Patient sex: F
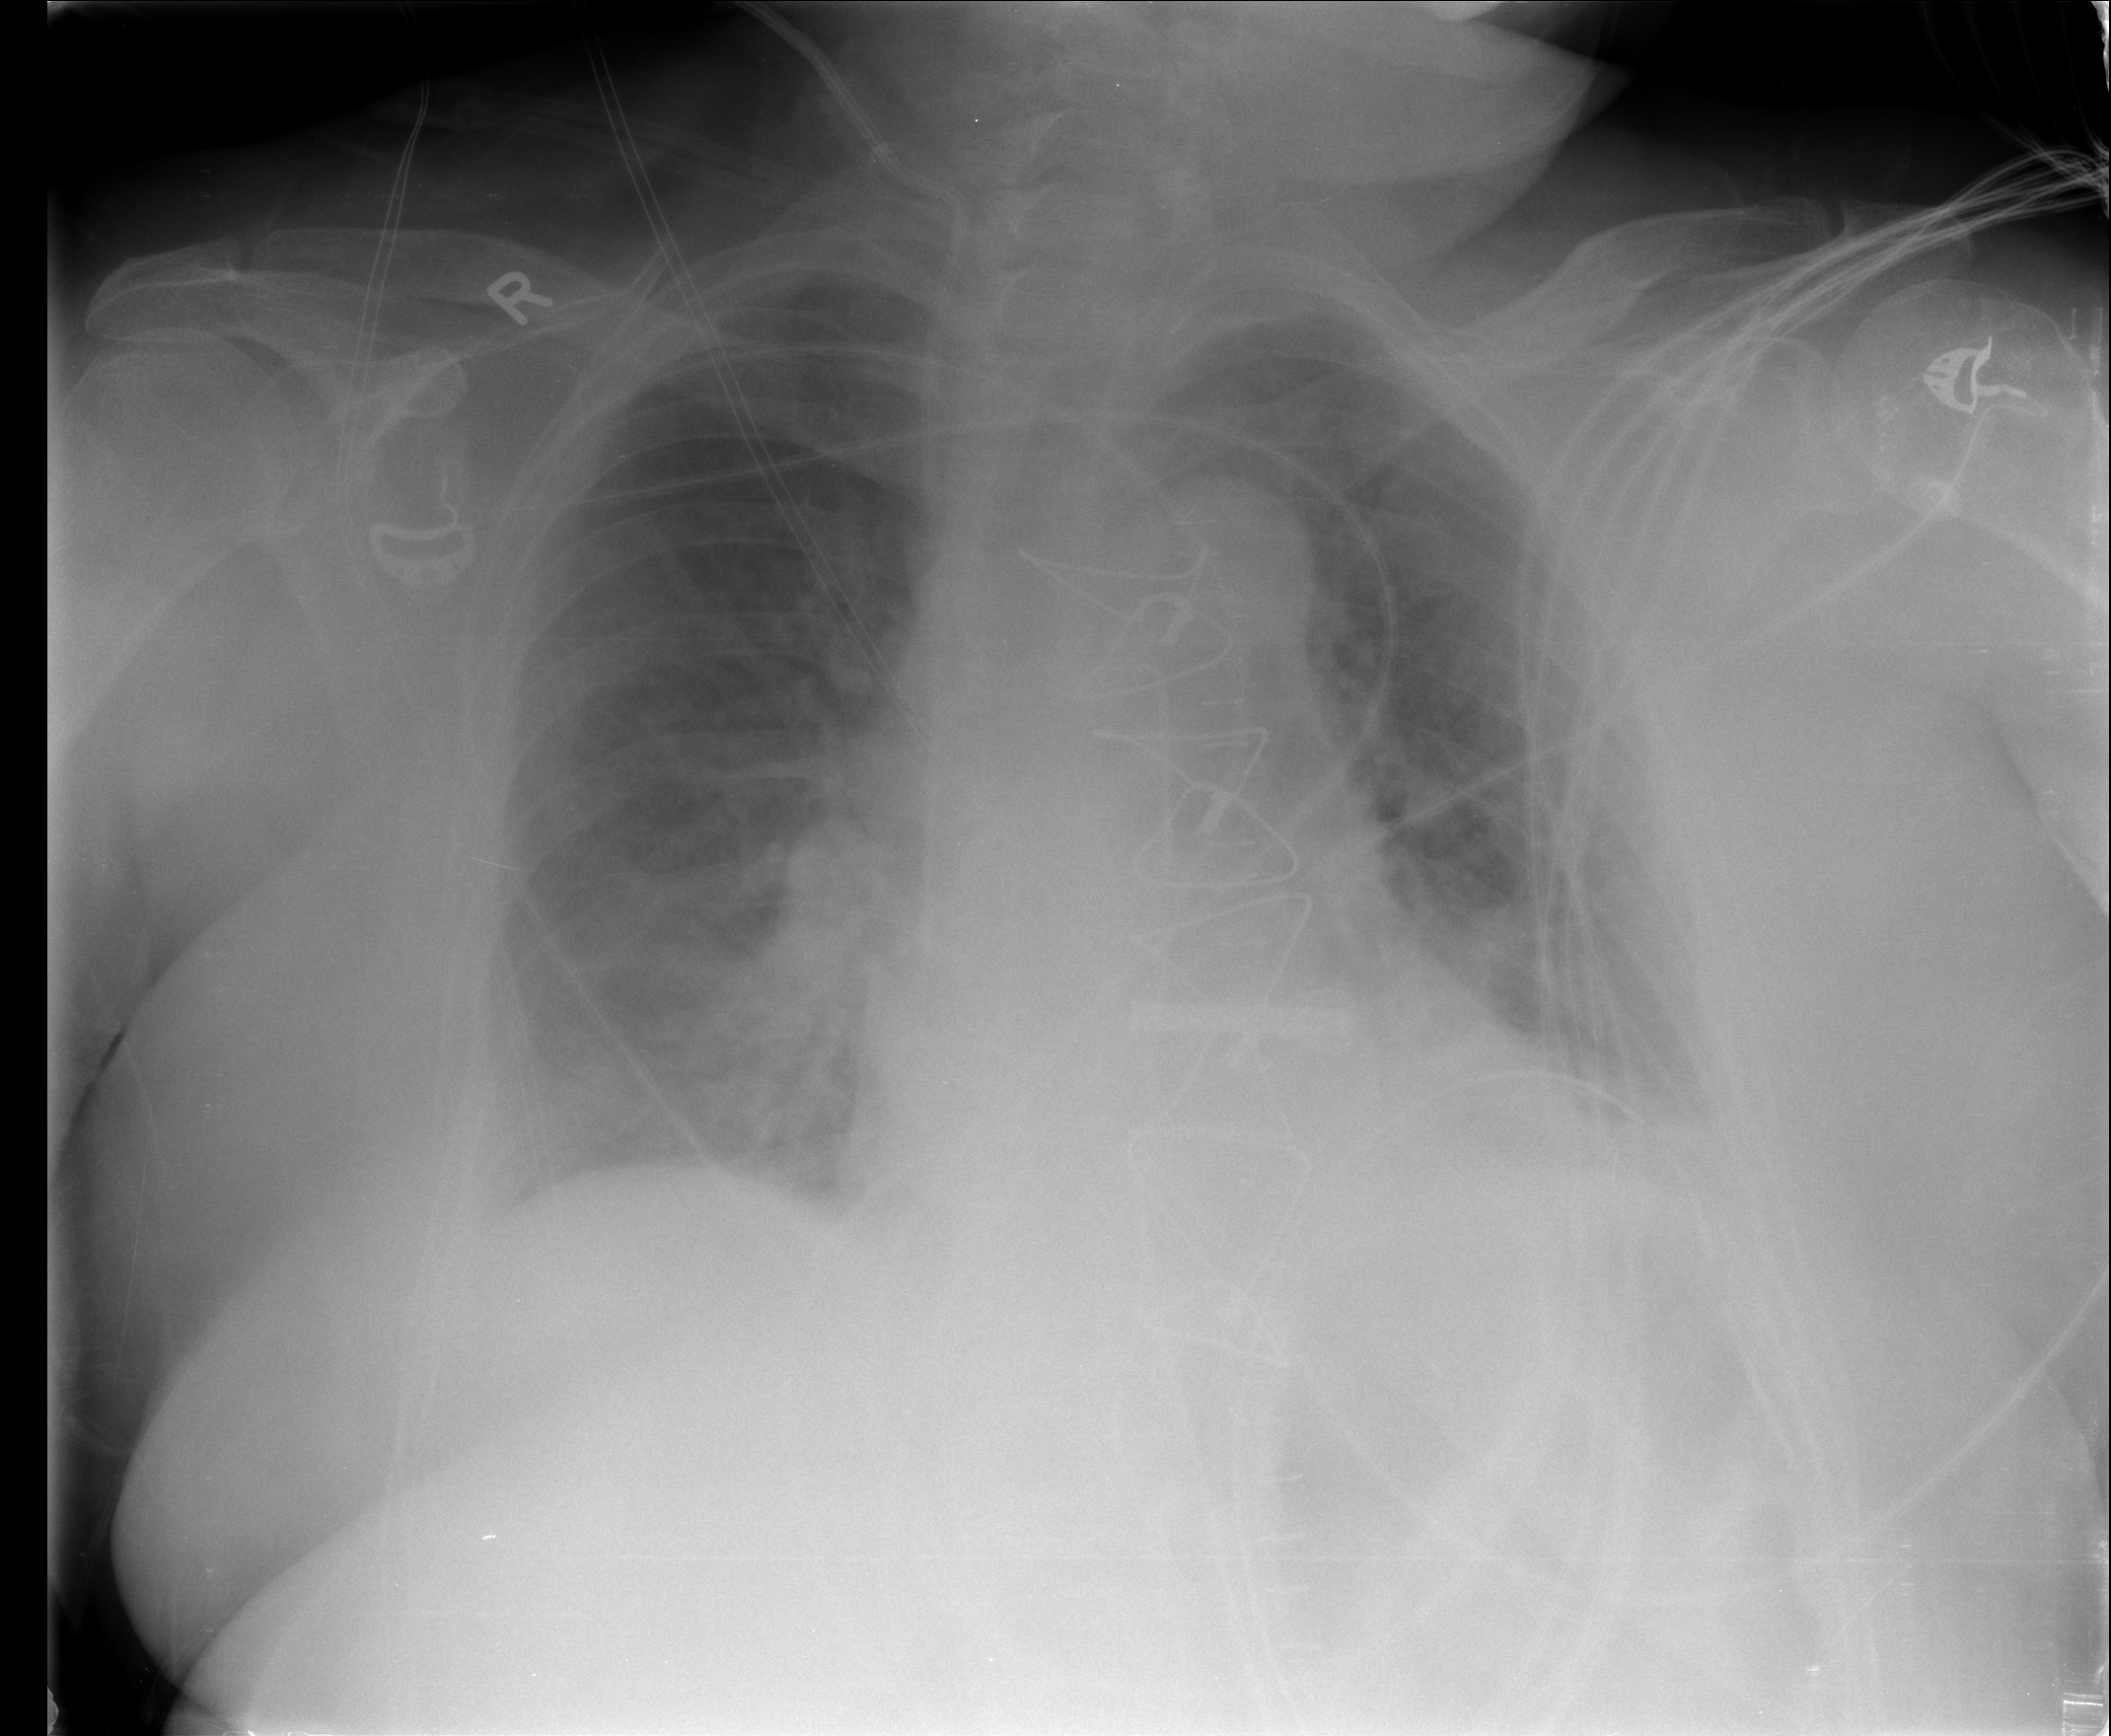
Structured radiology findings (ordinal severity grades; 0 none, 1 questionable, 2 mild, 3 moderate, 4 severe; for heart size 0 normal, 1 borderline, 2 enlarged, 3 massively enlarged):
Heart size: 0
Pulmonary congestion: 1
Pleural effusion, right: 2
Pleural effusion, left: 2
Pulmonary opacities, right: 0
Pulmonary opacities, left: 0
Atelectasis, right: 2
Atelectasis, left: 2